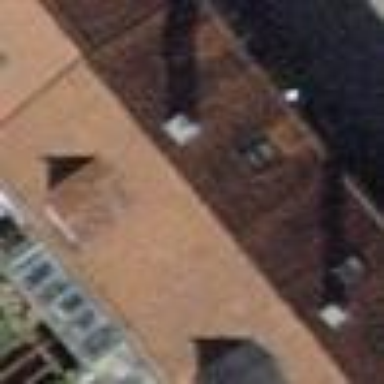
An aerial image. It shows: Gabled house with tile roof.